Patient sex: F
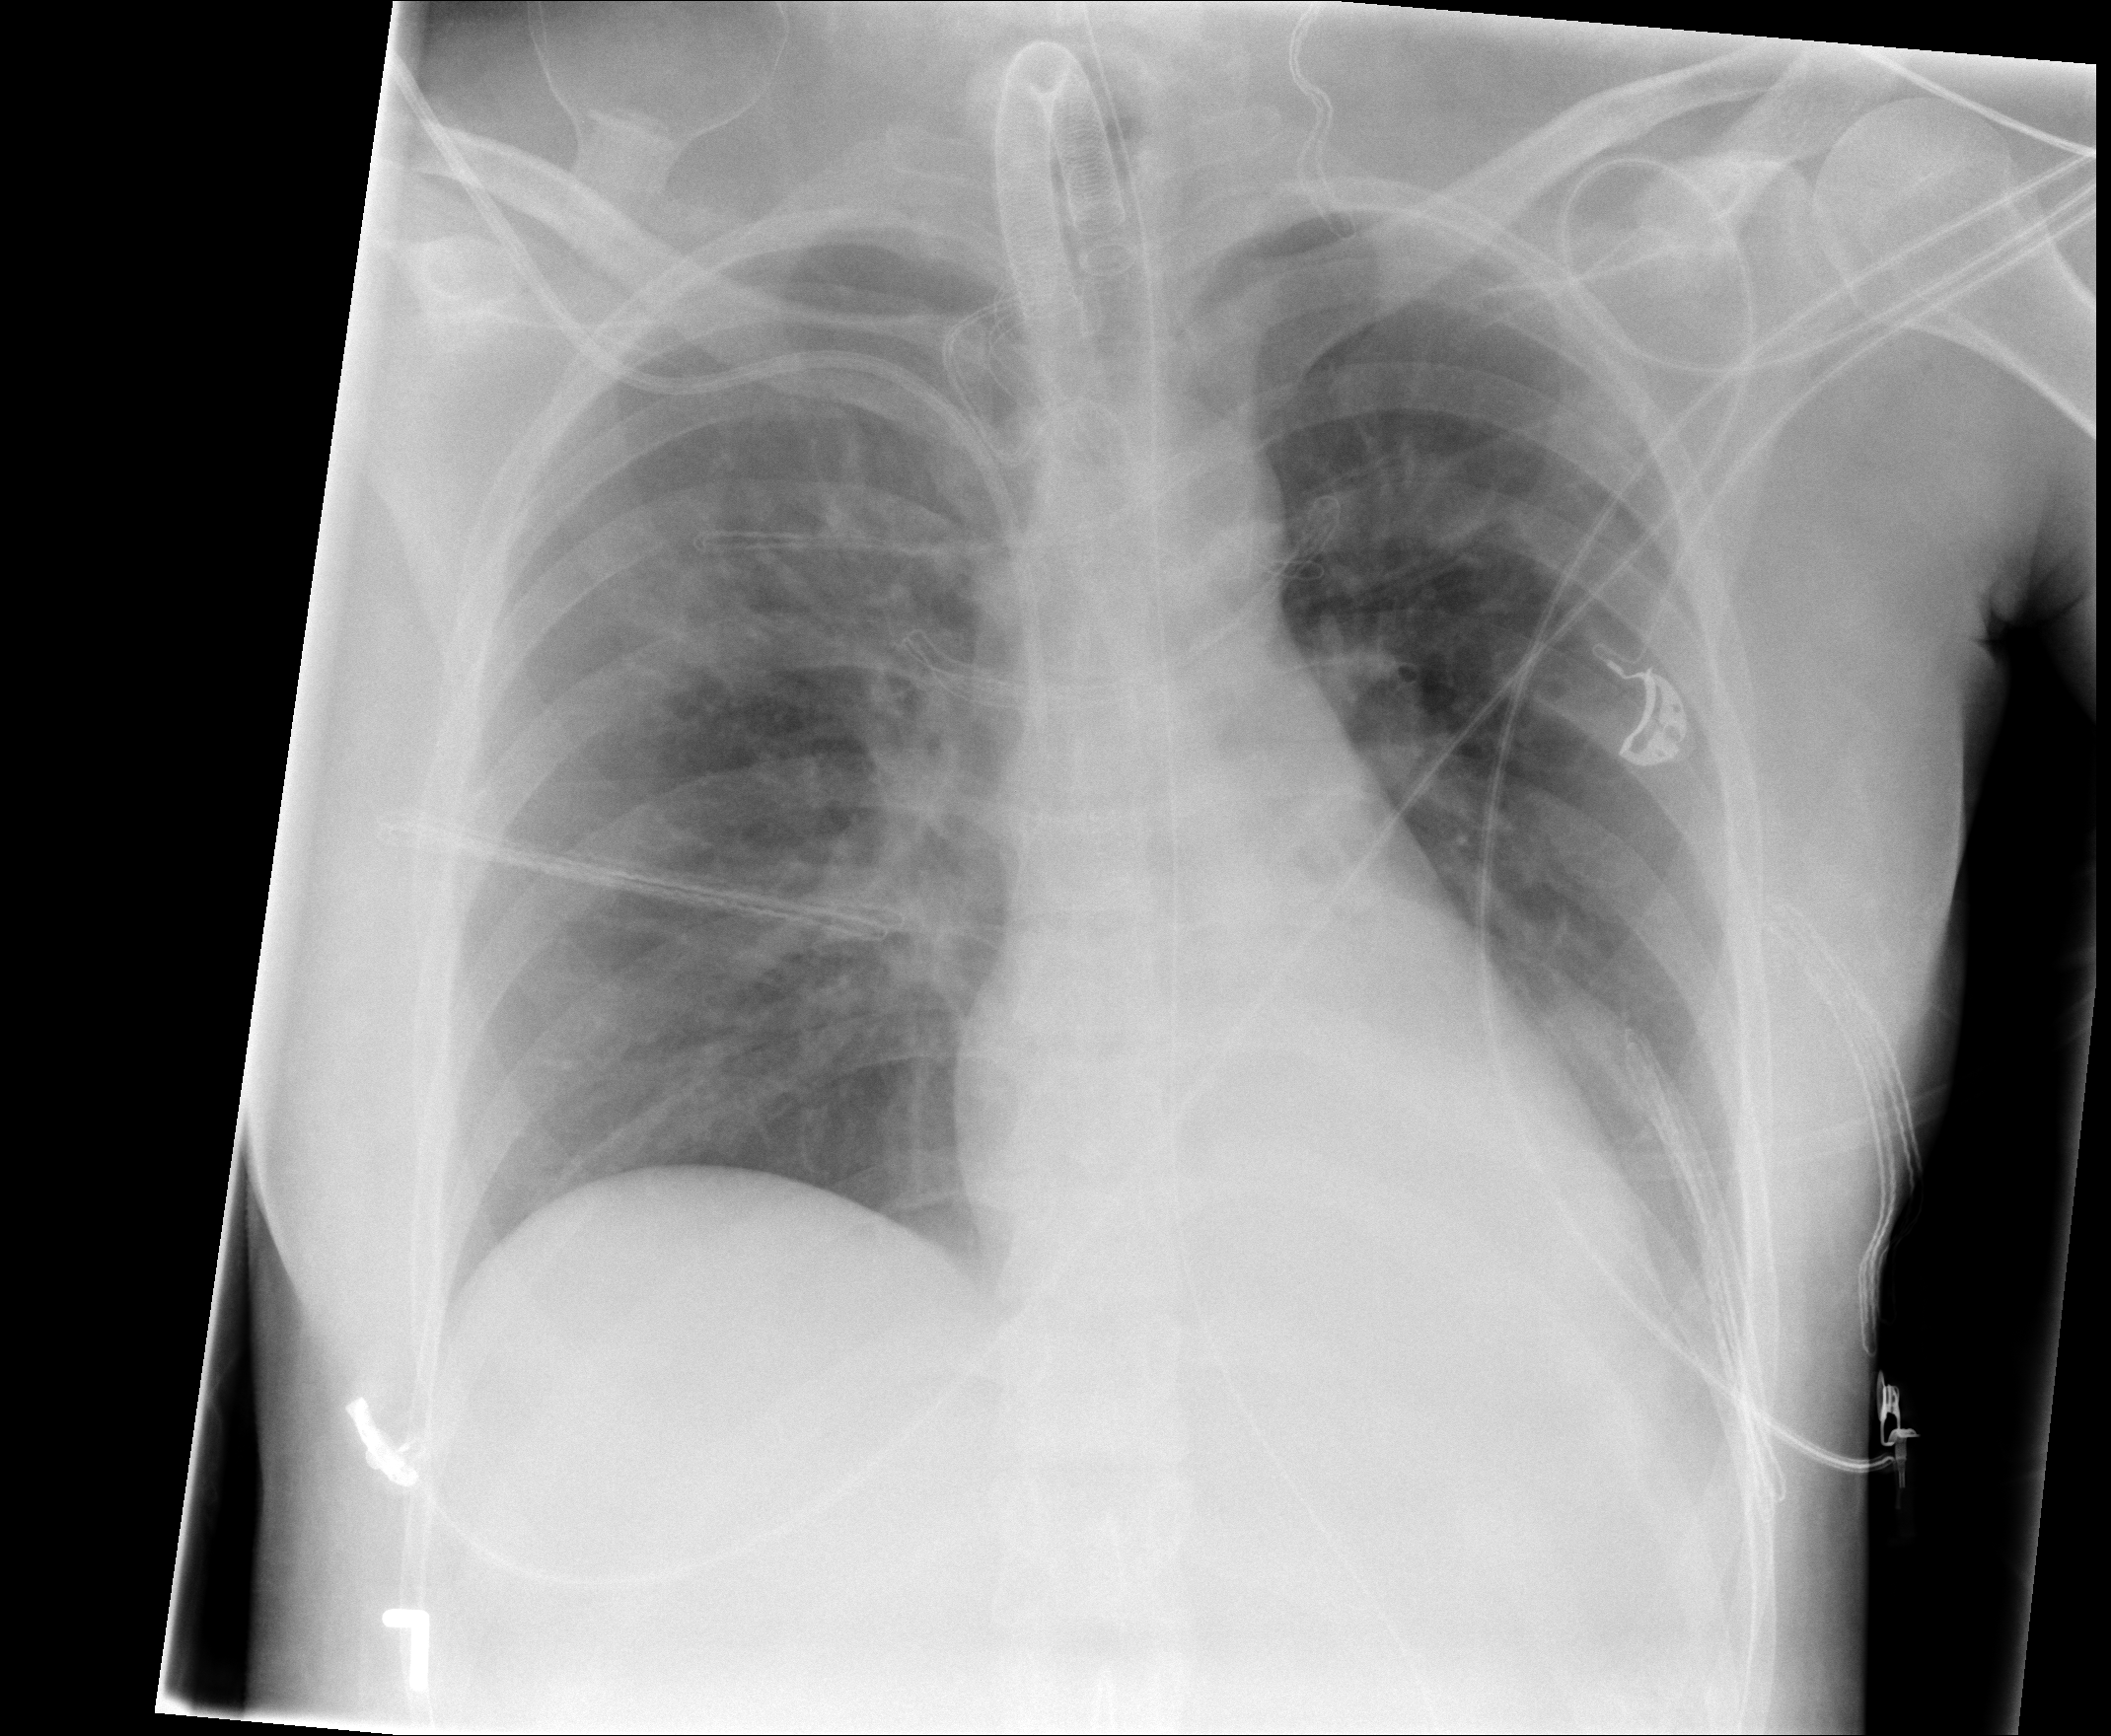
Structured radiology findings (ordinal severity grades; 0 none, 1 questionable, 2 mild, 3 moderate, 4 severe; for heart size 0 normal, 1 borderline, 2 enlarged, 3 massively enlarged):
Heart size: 0
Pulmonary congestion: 2
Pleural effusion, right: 0
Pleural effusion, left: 0
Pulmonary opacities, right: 2
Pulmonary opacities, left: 2
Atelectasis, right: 0
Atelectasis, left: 2